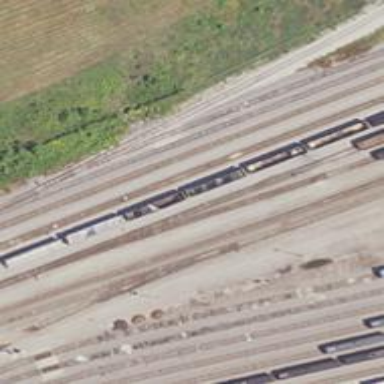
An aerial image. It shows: Railway siding for service.